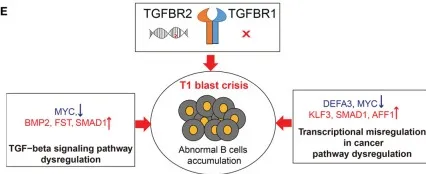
Transcriptomic and genomic analysis of the blast crisis sample. (D) Missense mutations in our samples (T1-T4) and published blast crisis samples (N1-N5).
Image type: pathology (h&e)